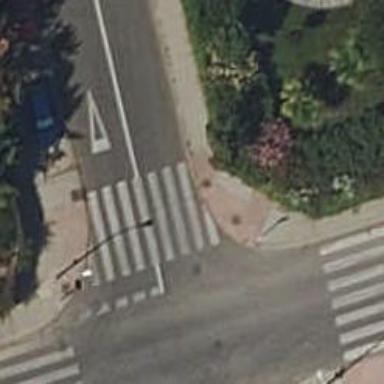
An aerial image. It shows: Uncontrolled road crossing.